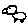
Label: bird